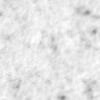
Label: no_change